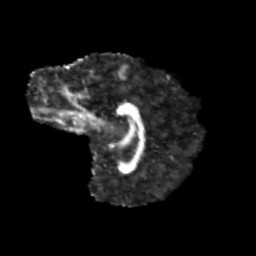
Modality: FA
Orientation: sagittal
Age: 12
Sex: female
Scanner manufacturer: siemens
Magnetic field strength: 3 T
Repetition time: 3.8 s
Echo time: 0.07 s